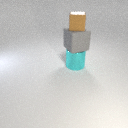
large cyan metal cylinder below small brown rubber cube